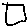
Label: square